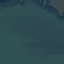
Label: SeaLake